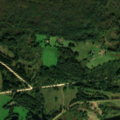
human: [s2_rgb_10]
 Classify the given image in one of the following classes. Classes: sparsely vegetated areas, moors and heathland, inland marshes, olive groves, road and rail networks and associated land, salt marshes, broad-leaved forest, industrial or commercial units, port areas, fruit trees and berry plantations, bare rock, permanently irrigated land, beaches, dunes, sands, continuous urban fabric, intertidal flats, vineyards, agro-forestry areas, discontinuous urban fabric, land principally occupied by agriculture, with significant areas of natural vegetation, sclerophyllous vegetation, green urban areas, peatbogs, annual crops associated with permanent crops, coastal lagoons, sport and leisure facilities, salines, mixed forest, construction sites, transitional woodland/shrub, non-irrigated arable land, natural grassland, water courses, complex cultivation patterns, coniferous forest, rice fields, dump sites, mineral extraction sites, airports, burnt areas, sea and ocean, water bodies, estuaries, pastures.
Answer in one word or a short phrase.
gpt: land principally occupied by agriculture, with significant areas of natural vegetation, broad-leaved forest, coniferous forest, transitional woodland/shrub